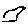
Label: bird